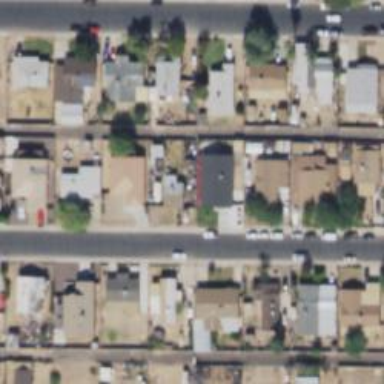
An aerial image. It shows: Alleyway designated as service road.